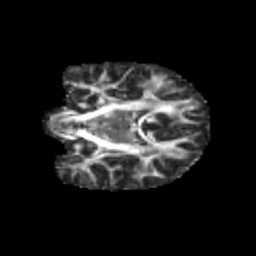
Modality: FA
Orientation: coronal
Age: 9
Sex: male
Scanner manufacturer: siemens
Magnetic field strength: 3 T
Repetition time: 3.8 s
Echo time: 0.07 s